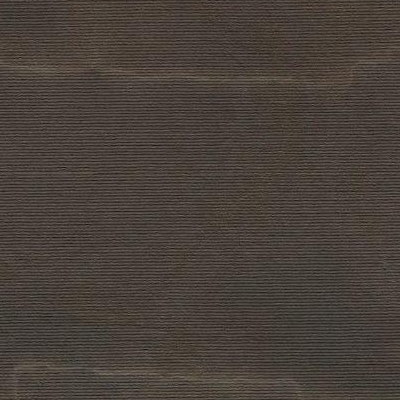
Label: Field